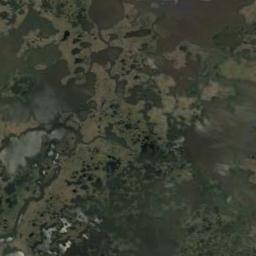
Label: wetland